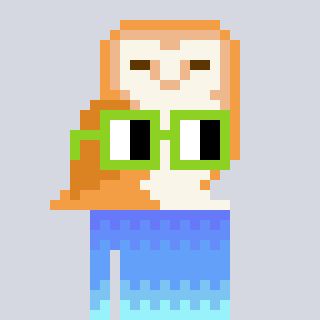
a pixel art character with square light green glasses, a owl-shaped head and a magenta-colored body on a cool background